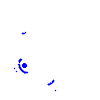
Particle: electron